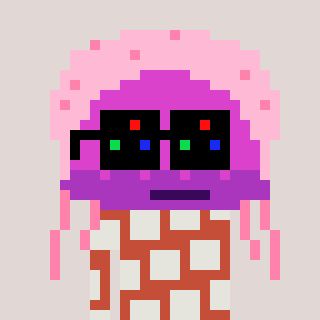
a pixel art character with square black sunglasses, a jellyfish-shaped head and a rust-colored body on a warm background